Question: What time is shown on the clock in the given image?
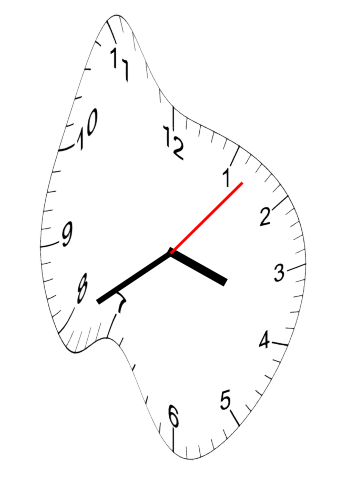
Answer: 03:40:07